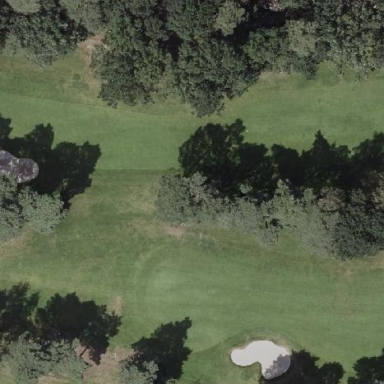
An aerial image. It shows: Scenic golf fairway.